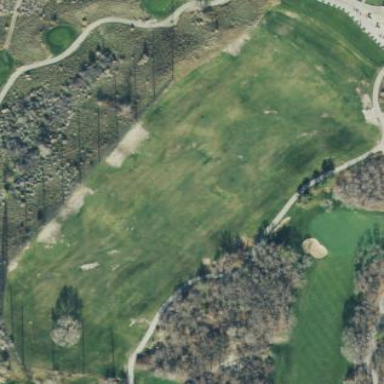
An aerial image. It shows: Grassy area used as driving range for golf.